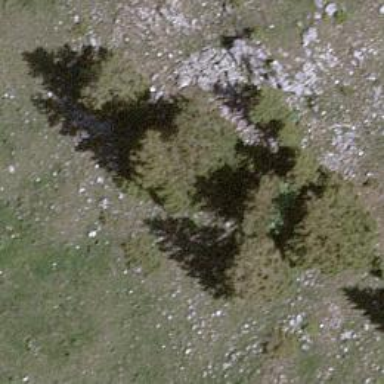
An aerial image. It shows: Beautiful tree in nature.